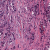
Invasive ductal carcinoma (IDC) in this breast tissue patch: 1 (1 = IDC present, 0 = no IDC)